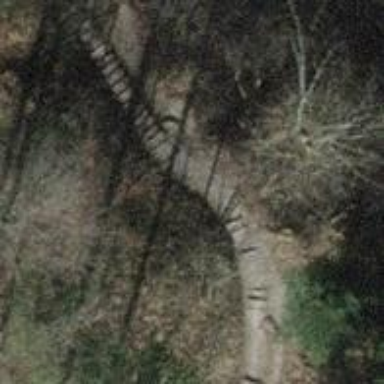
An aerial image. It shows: Steps with gravel surface.